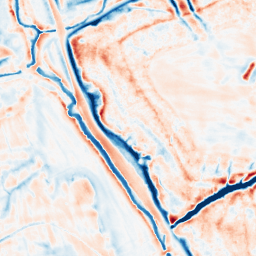
Category: edge_preserving
Decomposition family: bilateral
Decomposition parameters: d: 21
sigma_color: 50
sigma_space: 150
Upsampling method: linear_exact
Upsampling parameters: scale: 2
Upsampling scale: 2